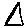
Label: triangle